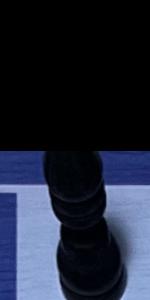
Label: Bishop_Black